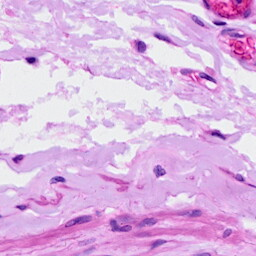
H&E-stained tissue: Ovarian